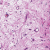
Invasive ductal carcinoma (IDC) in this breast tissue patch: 0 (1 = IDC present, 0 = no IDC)